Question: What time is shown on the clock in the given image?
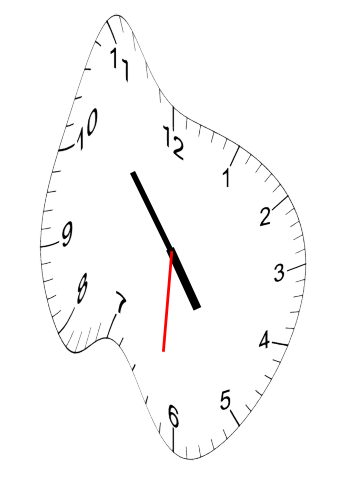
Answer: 04:53:31